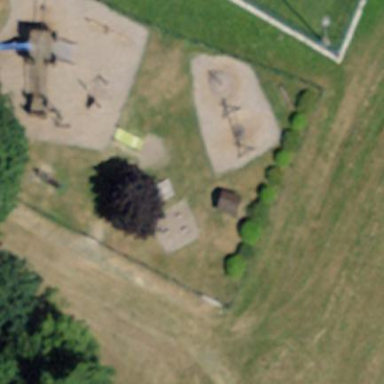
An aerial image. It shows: Grassy playground.